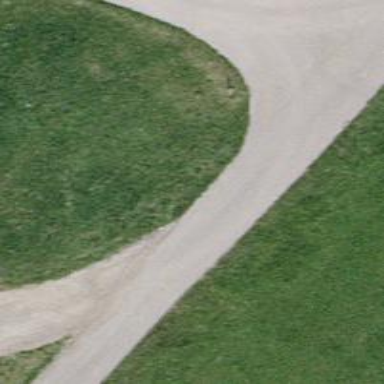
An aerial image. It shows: Gravel track with grade2 tracktype.